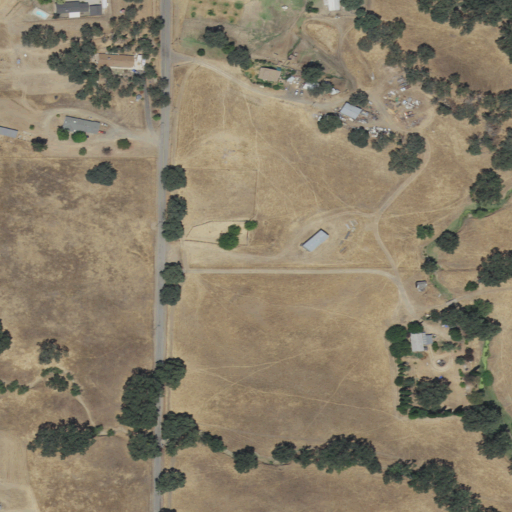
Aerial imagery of valley in California named Burrough Valley containing grassland, shrub, open development, deciduous forest, and low intensity development